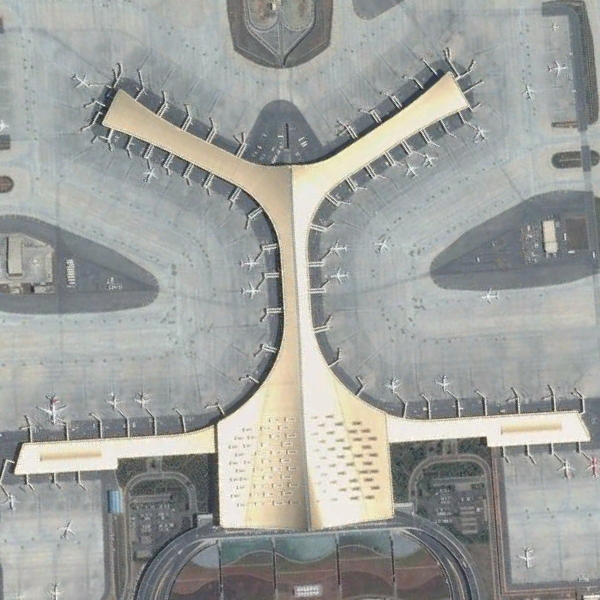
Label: Airport